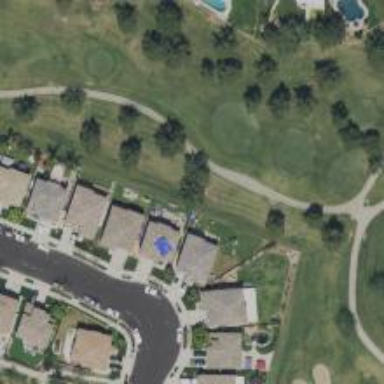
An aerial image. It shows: Path for both roads and golfers.